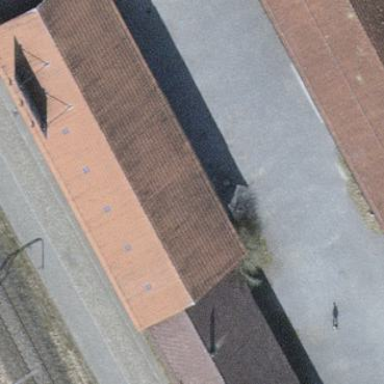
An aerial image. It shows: Building serving as shelter.